The picture encodes a bearing's raw vibration samples as pixel intensities in a 2-D grid. Diagnose the bearing from this image, choosing from: normal, inner_race, outer_race, ball.
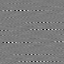
Answer: outer_race